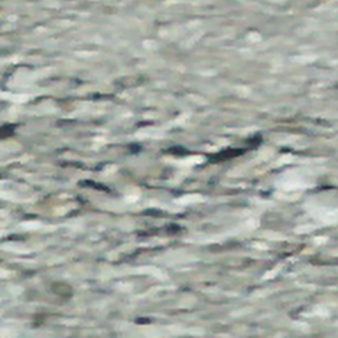
Label: other